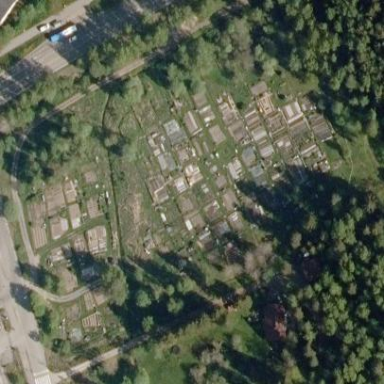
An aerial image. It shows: Allotments area.